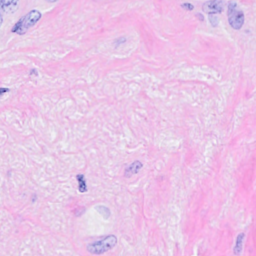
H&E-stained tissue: Breast